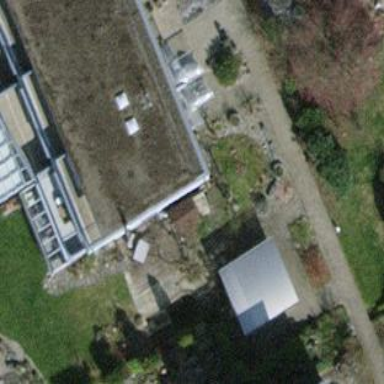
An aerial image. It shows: Terrace building.